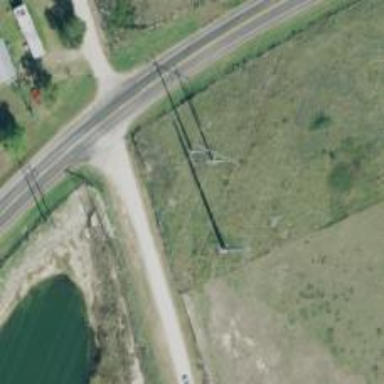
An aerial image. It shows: Power pole.